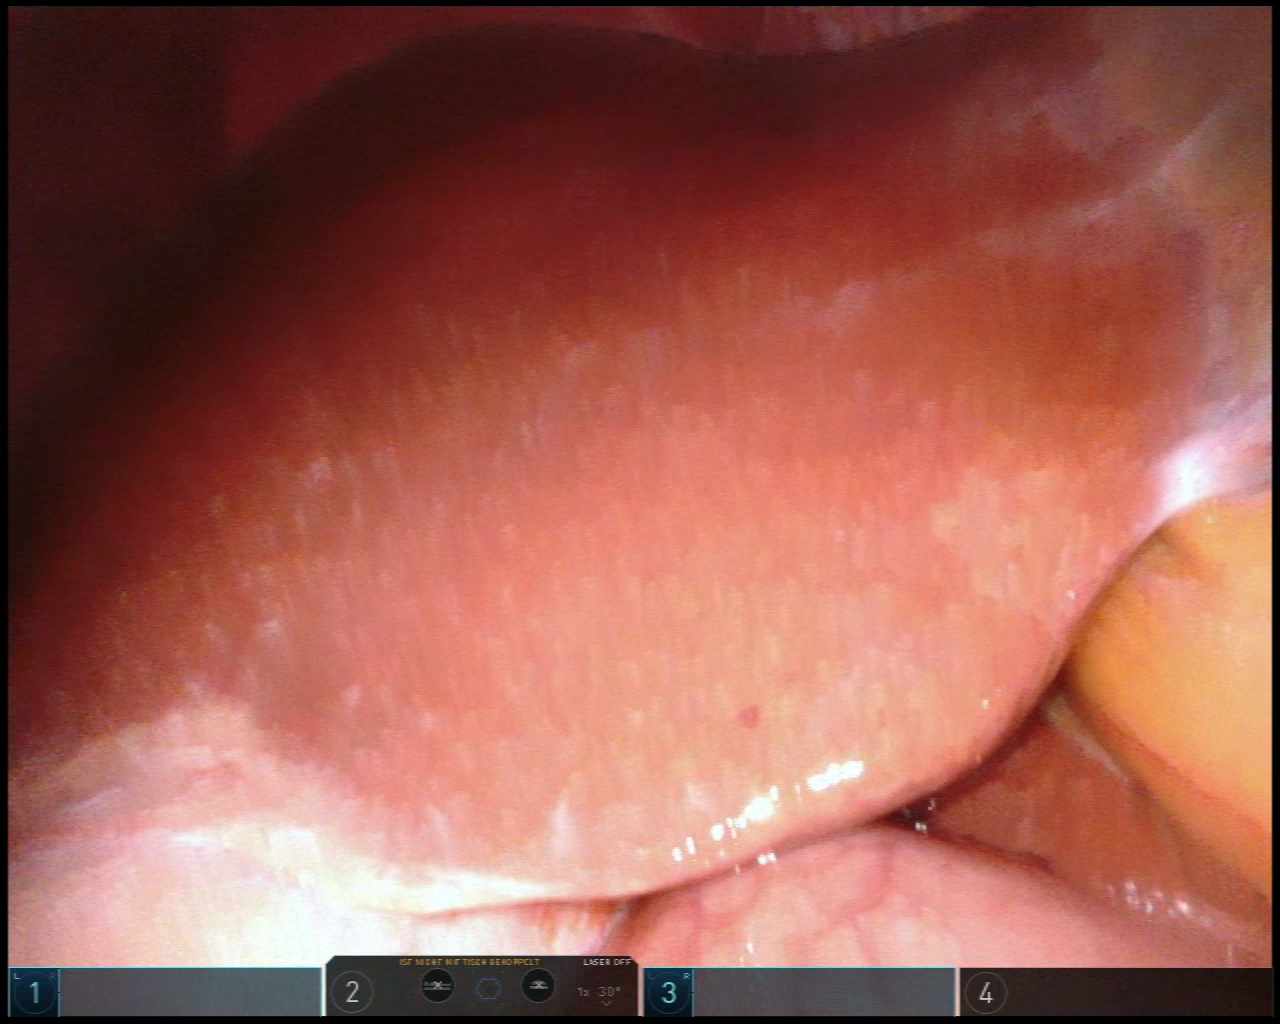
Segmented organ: liver
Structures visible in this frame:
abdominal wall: yes
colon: no
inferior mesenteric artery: no
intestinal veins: no
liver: yes
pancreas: no
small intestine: no
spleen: no
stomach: yes
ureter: no
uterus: no
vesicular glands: no